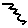
Label: zigzag